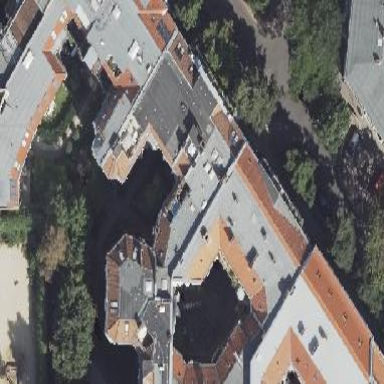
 featuring roof made of roof tiles in double saltbox shape."